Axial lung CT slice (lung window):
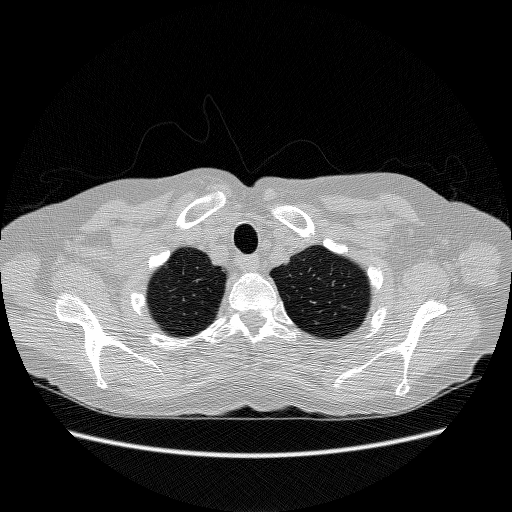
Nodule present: no